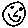
Label: smiley face